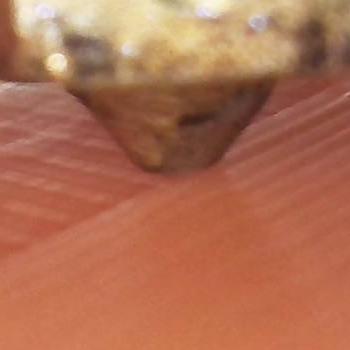
Flow rate: 78%